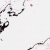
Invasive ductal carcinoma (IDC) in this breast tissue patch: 0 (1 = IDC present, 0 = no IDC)